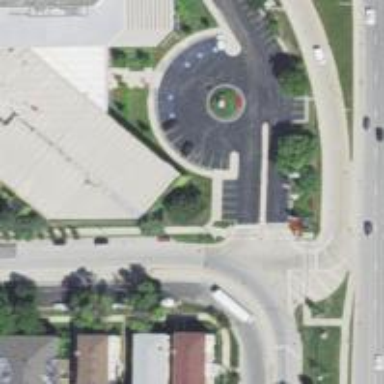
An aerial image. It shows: Footway with traffic island. The crossing has markings in the form of lines.